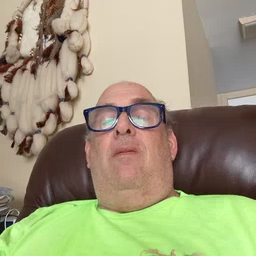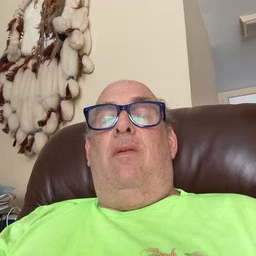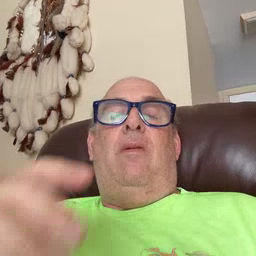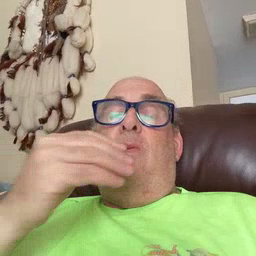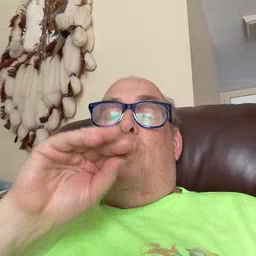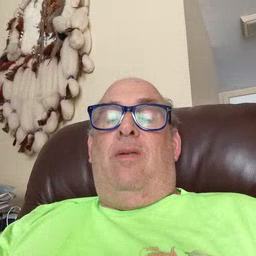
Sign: kiss